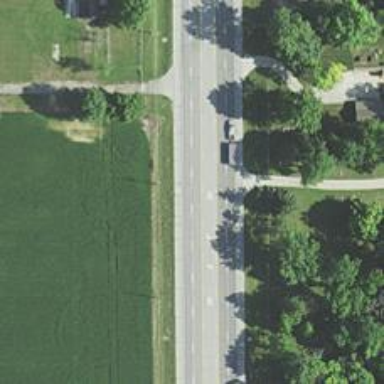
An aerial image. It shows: Asphalt road classified as primary highway.